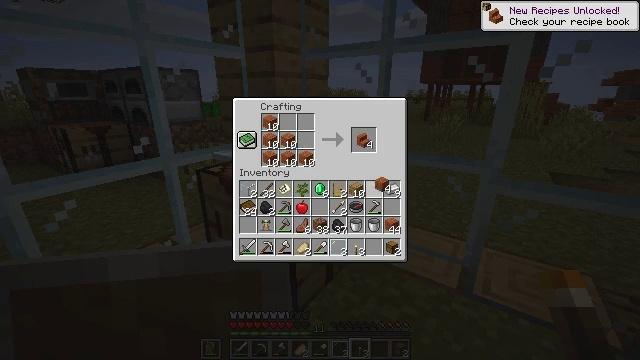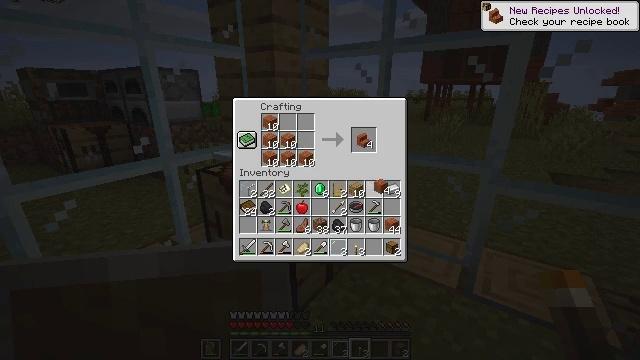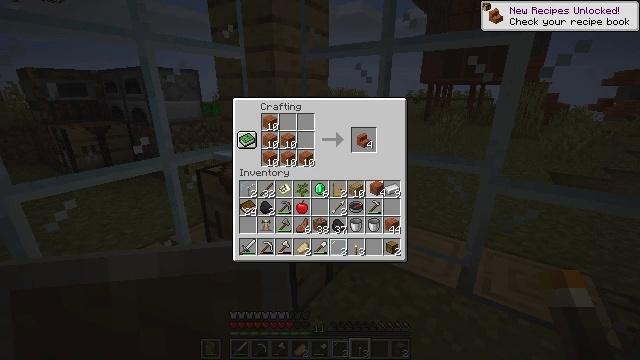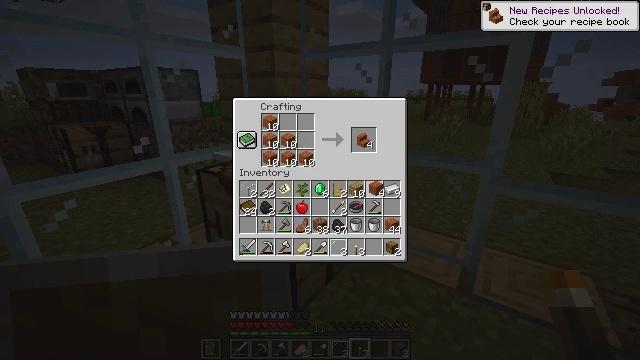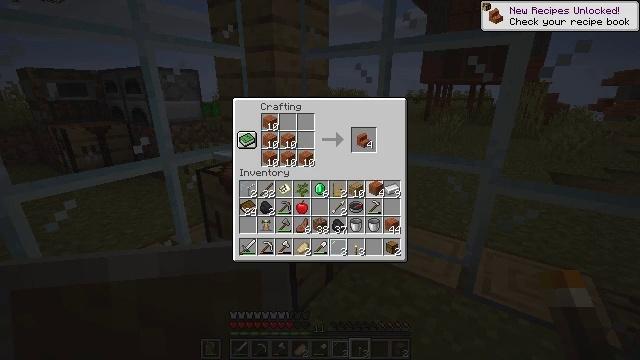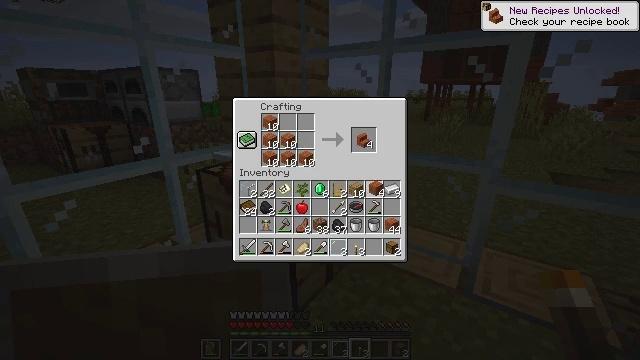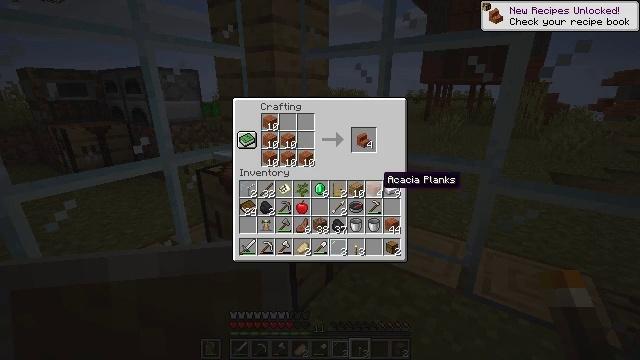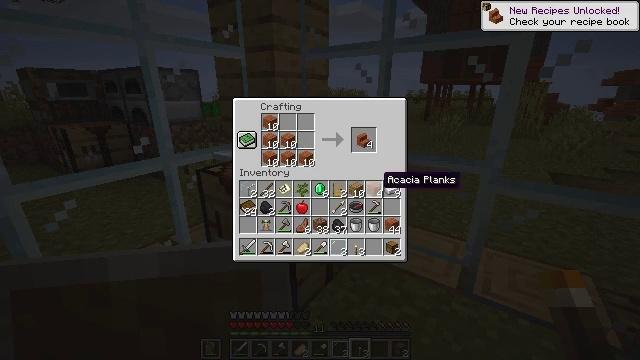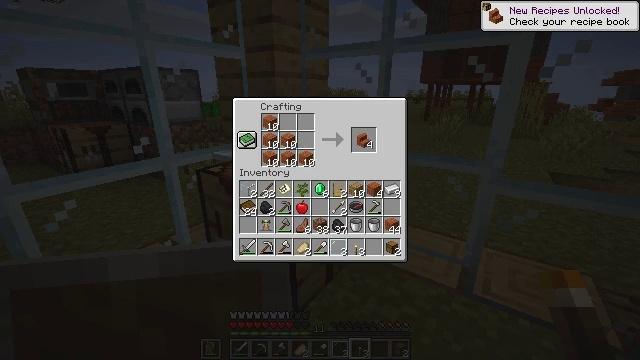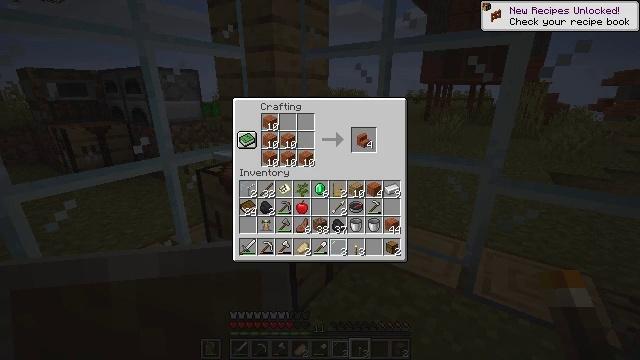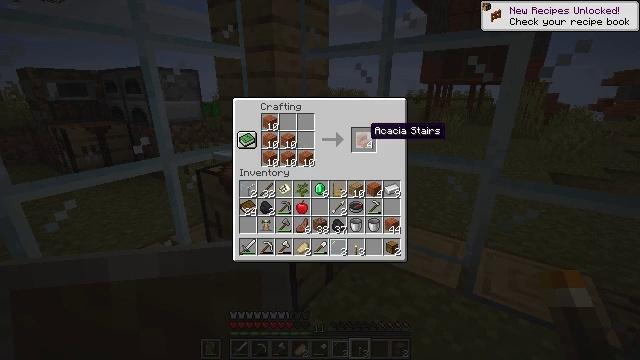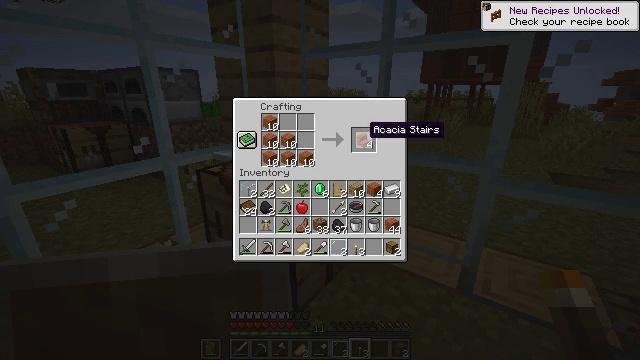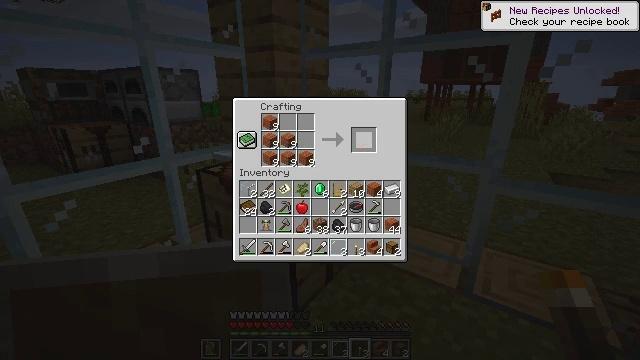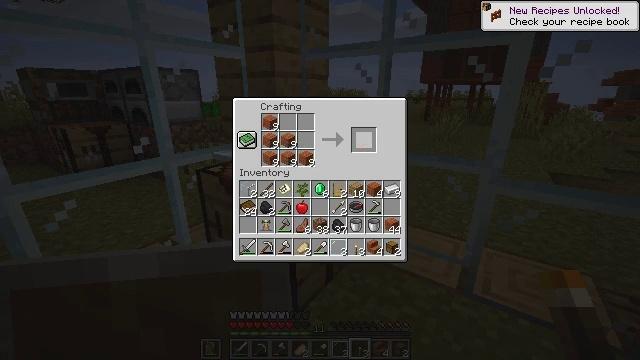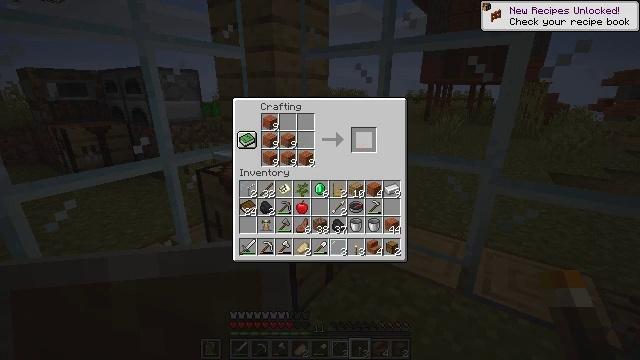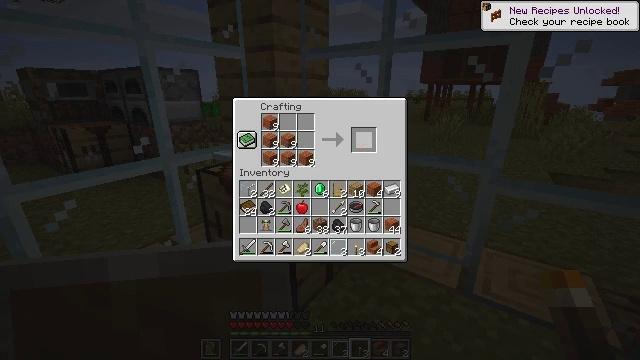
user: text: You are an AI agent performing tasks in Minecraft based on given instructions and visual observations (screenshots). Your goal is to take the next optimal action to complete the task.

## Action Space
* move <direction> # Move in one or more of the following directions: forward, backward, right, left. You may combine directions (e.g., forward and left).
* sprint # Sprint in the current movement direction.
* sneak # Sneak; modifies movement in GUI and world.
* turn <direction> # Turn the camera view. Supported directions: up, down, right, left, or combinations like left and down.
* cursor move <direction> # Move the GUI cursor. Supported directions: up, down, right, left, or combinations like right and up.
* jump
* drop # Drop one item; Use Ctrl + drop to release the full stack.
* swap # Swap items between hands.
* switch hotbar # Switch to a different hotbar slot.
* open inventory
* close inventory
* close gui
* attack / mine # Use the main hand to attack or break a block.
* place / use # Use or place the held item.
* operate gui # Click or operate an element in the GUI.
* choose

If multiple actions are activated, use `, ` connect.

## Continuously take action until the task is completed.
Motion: motion action
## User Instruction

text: Open the crafting table to make acacia stairs.
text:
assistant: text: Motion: no_op
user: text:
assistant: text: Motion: no_op
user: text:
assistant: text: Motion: operate gui
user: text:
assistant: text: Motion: operate gui
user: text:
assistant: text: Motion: operate gui
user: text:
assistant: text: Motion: no_op
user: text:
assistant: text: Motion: no_op
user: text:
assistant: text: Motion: cursor move up
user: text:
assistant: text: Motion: sneak, cursor move up
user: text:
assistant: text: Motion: sneak, cursor move up
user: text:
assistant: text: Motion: sneak
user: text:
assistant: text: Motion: sneak, operate gui
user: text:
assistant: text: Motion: sneak, operate gui
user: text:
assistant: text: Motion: sneak, operate gui
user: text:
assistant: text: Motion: sneak
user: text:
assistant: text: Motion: sneak
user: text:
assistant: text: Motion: sneak, cursor move right and down
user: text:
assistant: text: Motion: sneak, cursor move right and down
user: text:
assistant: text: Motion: cursor move down
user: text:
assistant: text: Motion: no_op
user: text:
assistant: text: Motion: no_op
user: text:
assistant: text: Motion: no_op
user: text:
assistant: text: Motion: no_op
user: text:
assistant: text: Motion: no_op
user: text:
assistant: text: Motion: no_op
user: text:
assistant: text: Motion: operate gui
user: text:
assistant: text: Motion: operate gui
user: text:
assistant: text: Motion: no_op
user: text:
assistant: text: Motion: cursor move left and up
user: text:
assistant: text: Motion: cursor move left and up